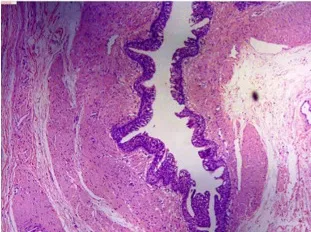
(C) Histological evaluation of the specimen showing the presence of ciliated columnar epithelium on its surface, original magnification, 50x.
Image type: pathology (h&e)